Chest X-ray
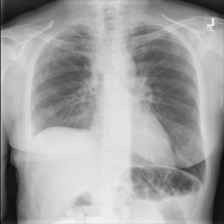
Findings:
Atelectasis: negative
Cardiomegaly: negative
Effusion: negative
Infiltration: negative
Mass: negative
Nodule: negative
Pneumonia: negative
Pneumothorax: negative
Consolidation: negative
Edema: negative
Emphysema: negative
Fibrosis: negative
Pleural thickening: positive
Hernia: negative